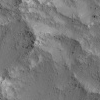
Atmospheric dust classification: not_dusty